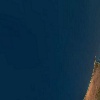
Label: water